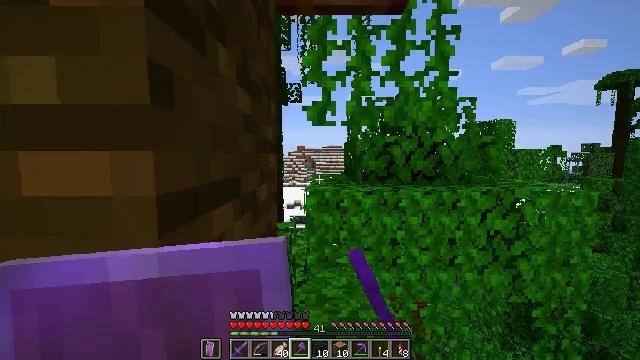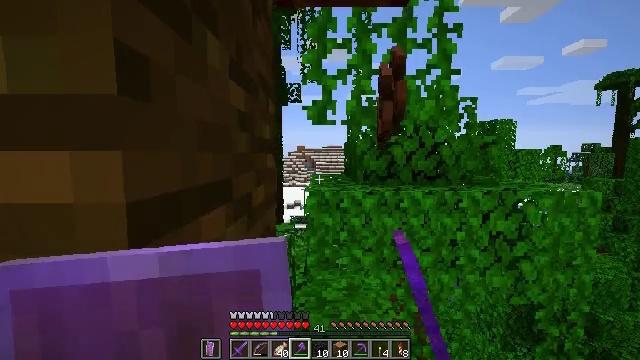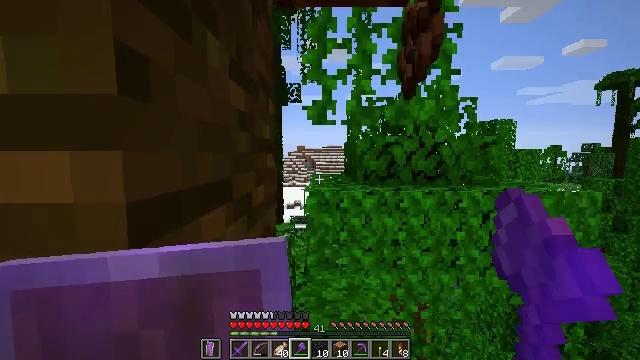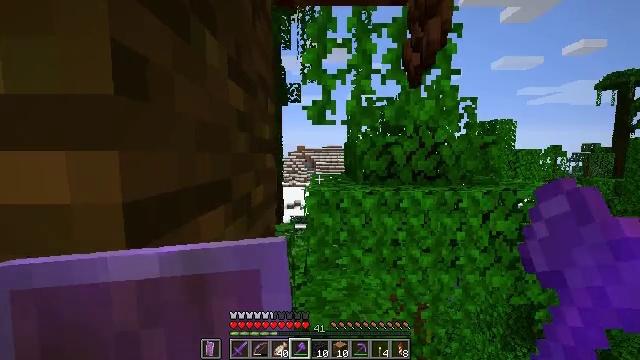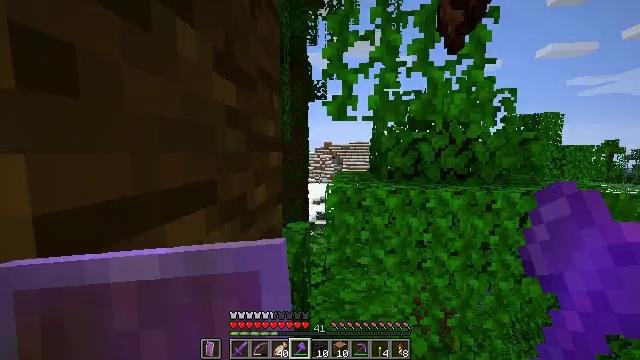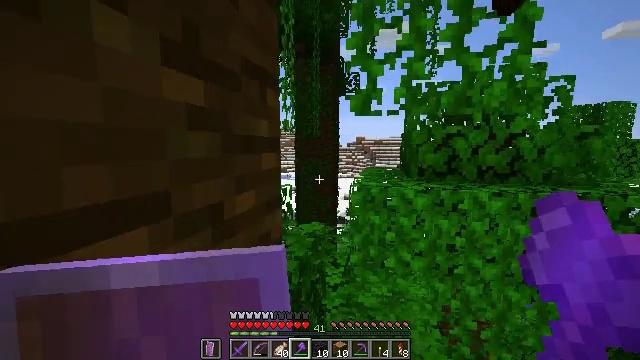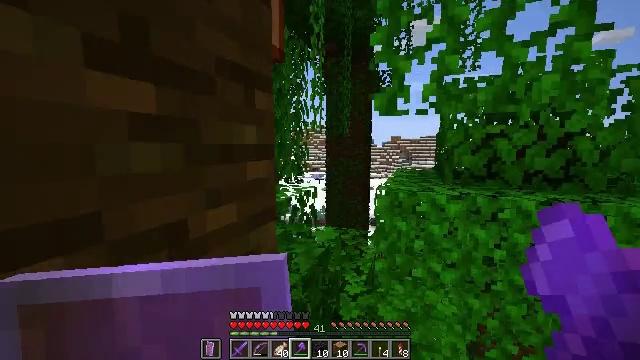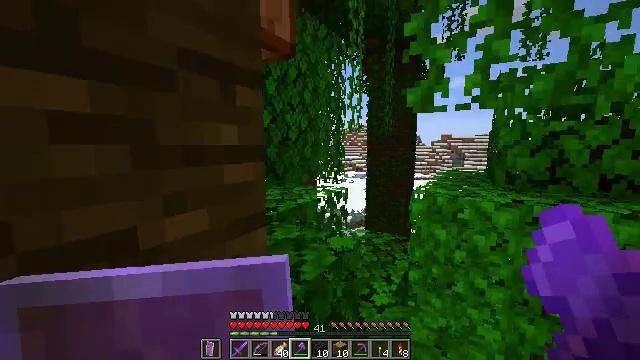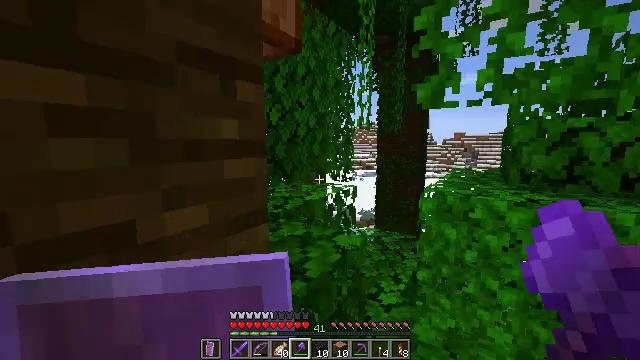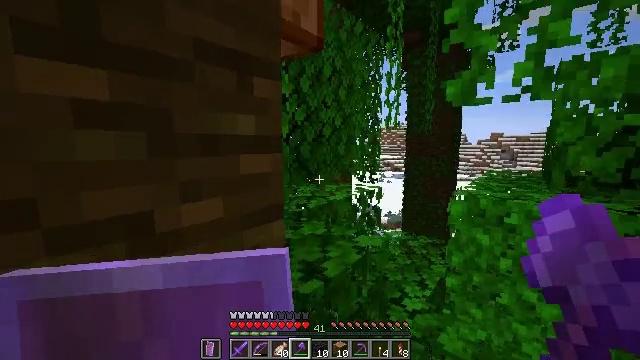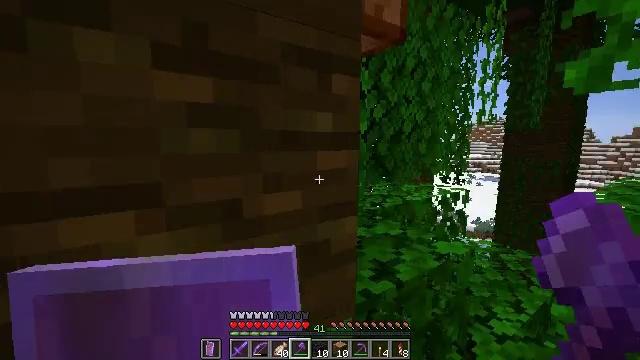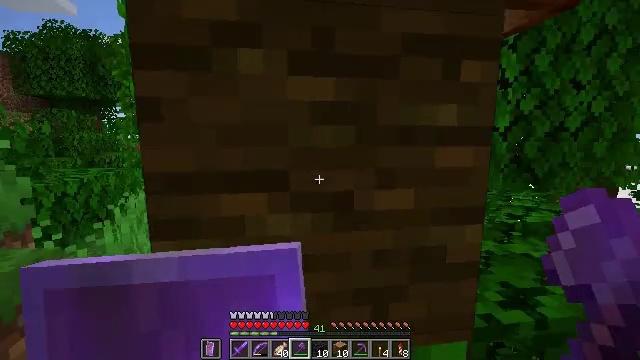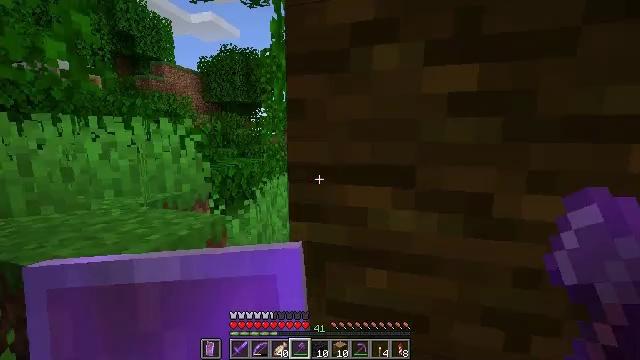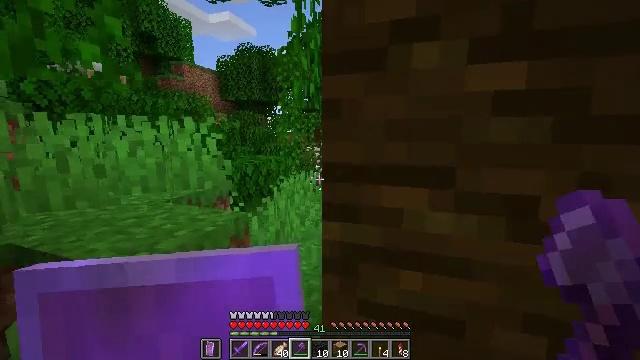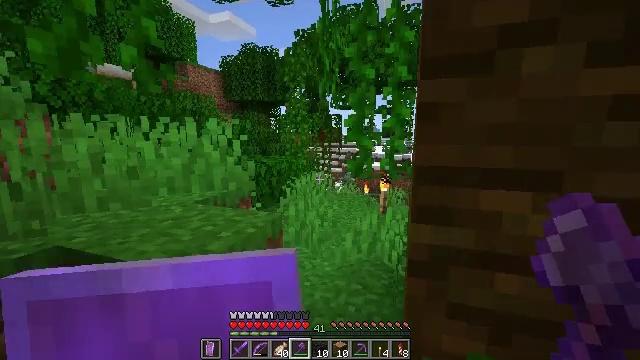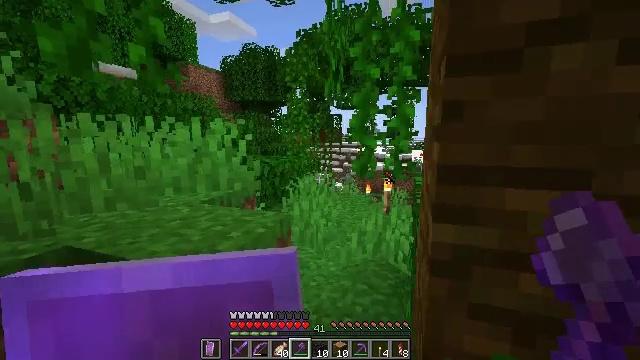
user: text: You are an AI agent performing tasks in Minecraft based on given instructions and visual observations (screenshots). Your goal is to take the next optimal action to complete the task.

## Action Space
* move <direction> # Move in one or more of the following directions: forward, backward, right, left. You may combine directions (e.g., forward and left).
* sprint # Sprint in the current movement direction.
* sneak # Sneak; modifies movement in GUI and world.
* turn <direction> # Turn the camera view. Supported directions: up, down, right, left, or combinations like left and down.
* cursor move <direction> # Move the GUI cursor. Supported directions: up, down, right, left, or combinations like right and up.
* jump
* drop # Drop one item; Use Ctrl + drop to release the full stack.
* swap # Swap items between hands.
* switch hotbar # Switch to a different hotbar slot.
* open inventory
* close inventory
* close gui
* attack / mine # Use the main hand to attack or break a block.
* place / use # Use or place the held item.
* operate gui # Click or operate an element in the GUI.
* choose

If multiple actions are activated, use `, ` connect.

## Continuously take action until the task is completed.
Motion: motion action
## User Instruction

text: Retrieve the white bed for later use.
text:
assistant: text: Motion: move forward
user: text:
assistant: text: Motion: move forward
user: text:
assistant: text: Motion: move forward and move right
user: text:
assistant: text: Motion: move forward and move right, turn left
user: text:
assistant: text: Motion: move forward and move right, turn left and down
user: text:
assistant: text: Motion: move forward and move right, turn left
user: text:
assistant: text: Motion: turn left
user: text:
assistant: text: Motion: turn left
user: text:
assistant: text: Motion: turn left
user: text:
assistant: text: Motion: turn left
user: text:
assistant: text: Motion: turn left
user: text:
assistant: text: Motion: move left, turn left and down
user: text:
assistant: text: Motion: move left, turn left
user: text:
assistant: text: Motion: move left
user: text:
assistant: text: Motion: move forward and move left
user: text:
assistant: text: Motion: move forward and move left
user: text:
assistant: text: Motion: move forward
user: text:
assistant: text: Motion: move forward
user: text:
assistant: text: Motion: move forward
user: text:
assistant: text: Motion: move forward
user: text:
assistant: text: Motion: move forward, turn right and up
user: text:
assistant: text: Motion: move forward, turn left and up
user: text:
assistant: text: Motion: move forward
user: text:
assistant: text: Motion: move forward
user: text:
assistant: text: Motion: move forward
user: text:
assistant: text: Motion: move forward, sprint
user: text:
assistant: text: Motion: move forward, sprint
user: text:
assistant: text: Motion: move forward, sprint
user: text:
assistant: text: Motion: move forward, sprint
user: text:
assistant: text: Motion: move forward, sprint, turn left and up